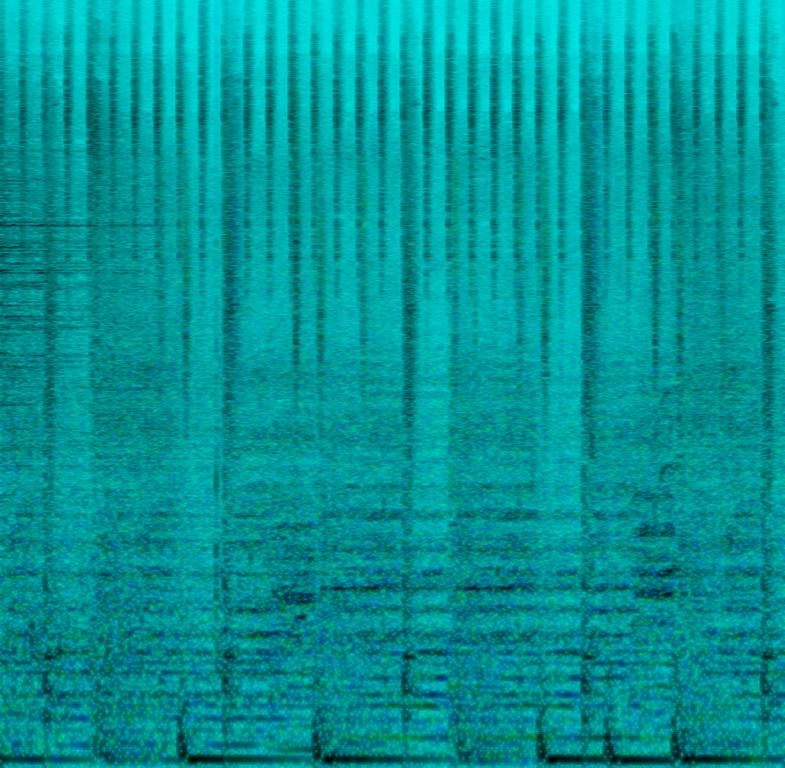
This song contains electronic drums that sound overdriven with an aggressive kick and clap sounds as snare. A male choir sample is singing a chord melody with breaks in-between. The whole thing sounds urban and epic as if something heroic is happening.